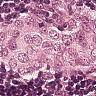
Metastatic tissue present: yes